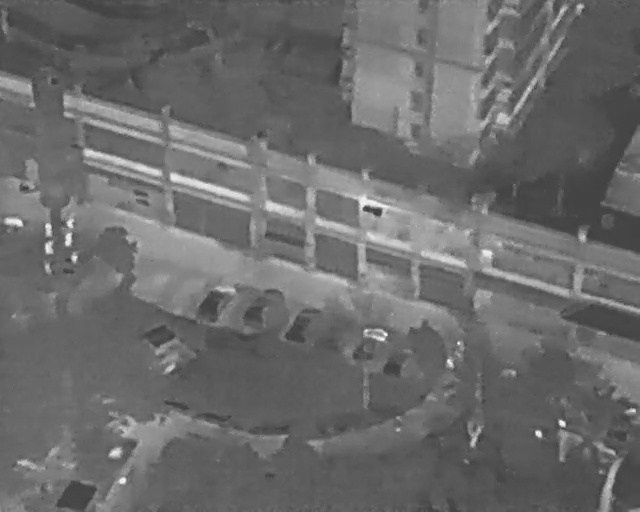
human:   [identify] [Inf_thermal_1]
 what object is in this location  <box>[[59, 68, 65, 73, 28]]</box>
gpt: <ref>1 medium car at the bottom</ref>